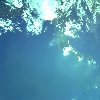
Label: water